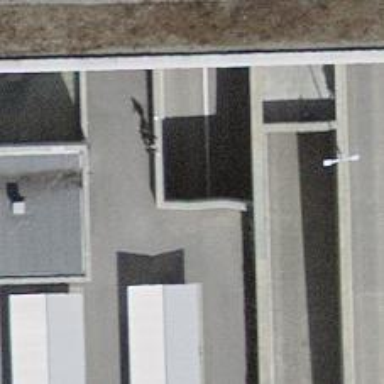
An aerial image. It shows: Parking entrance.